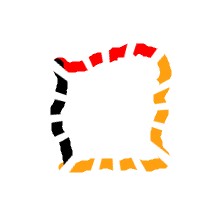
Shape: square